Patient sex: F
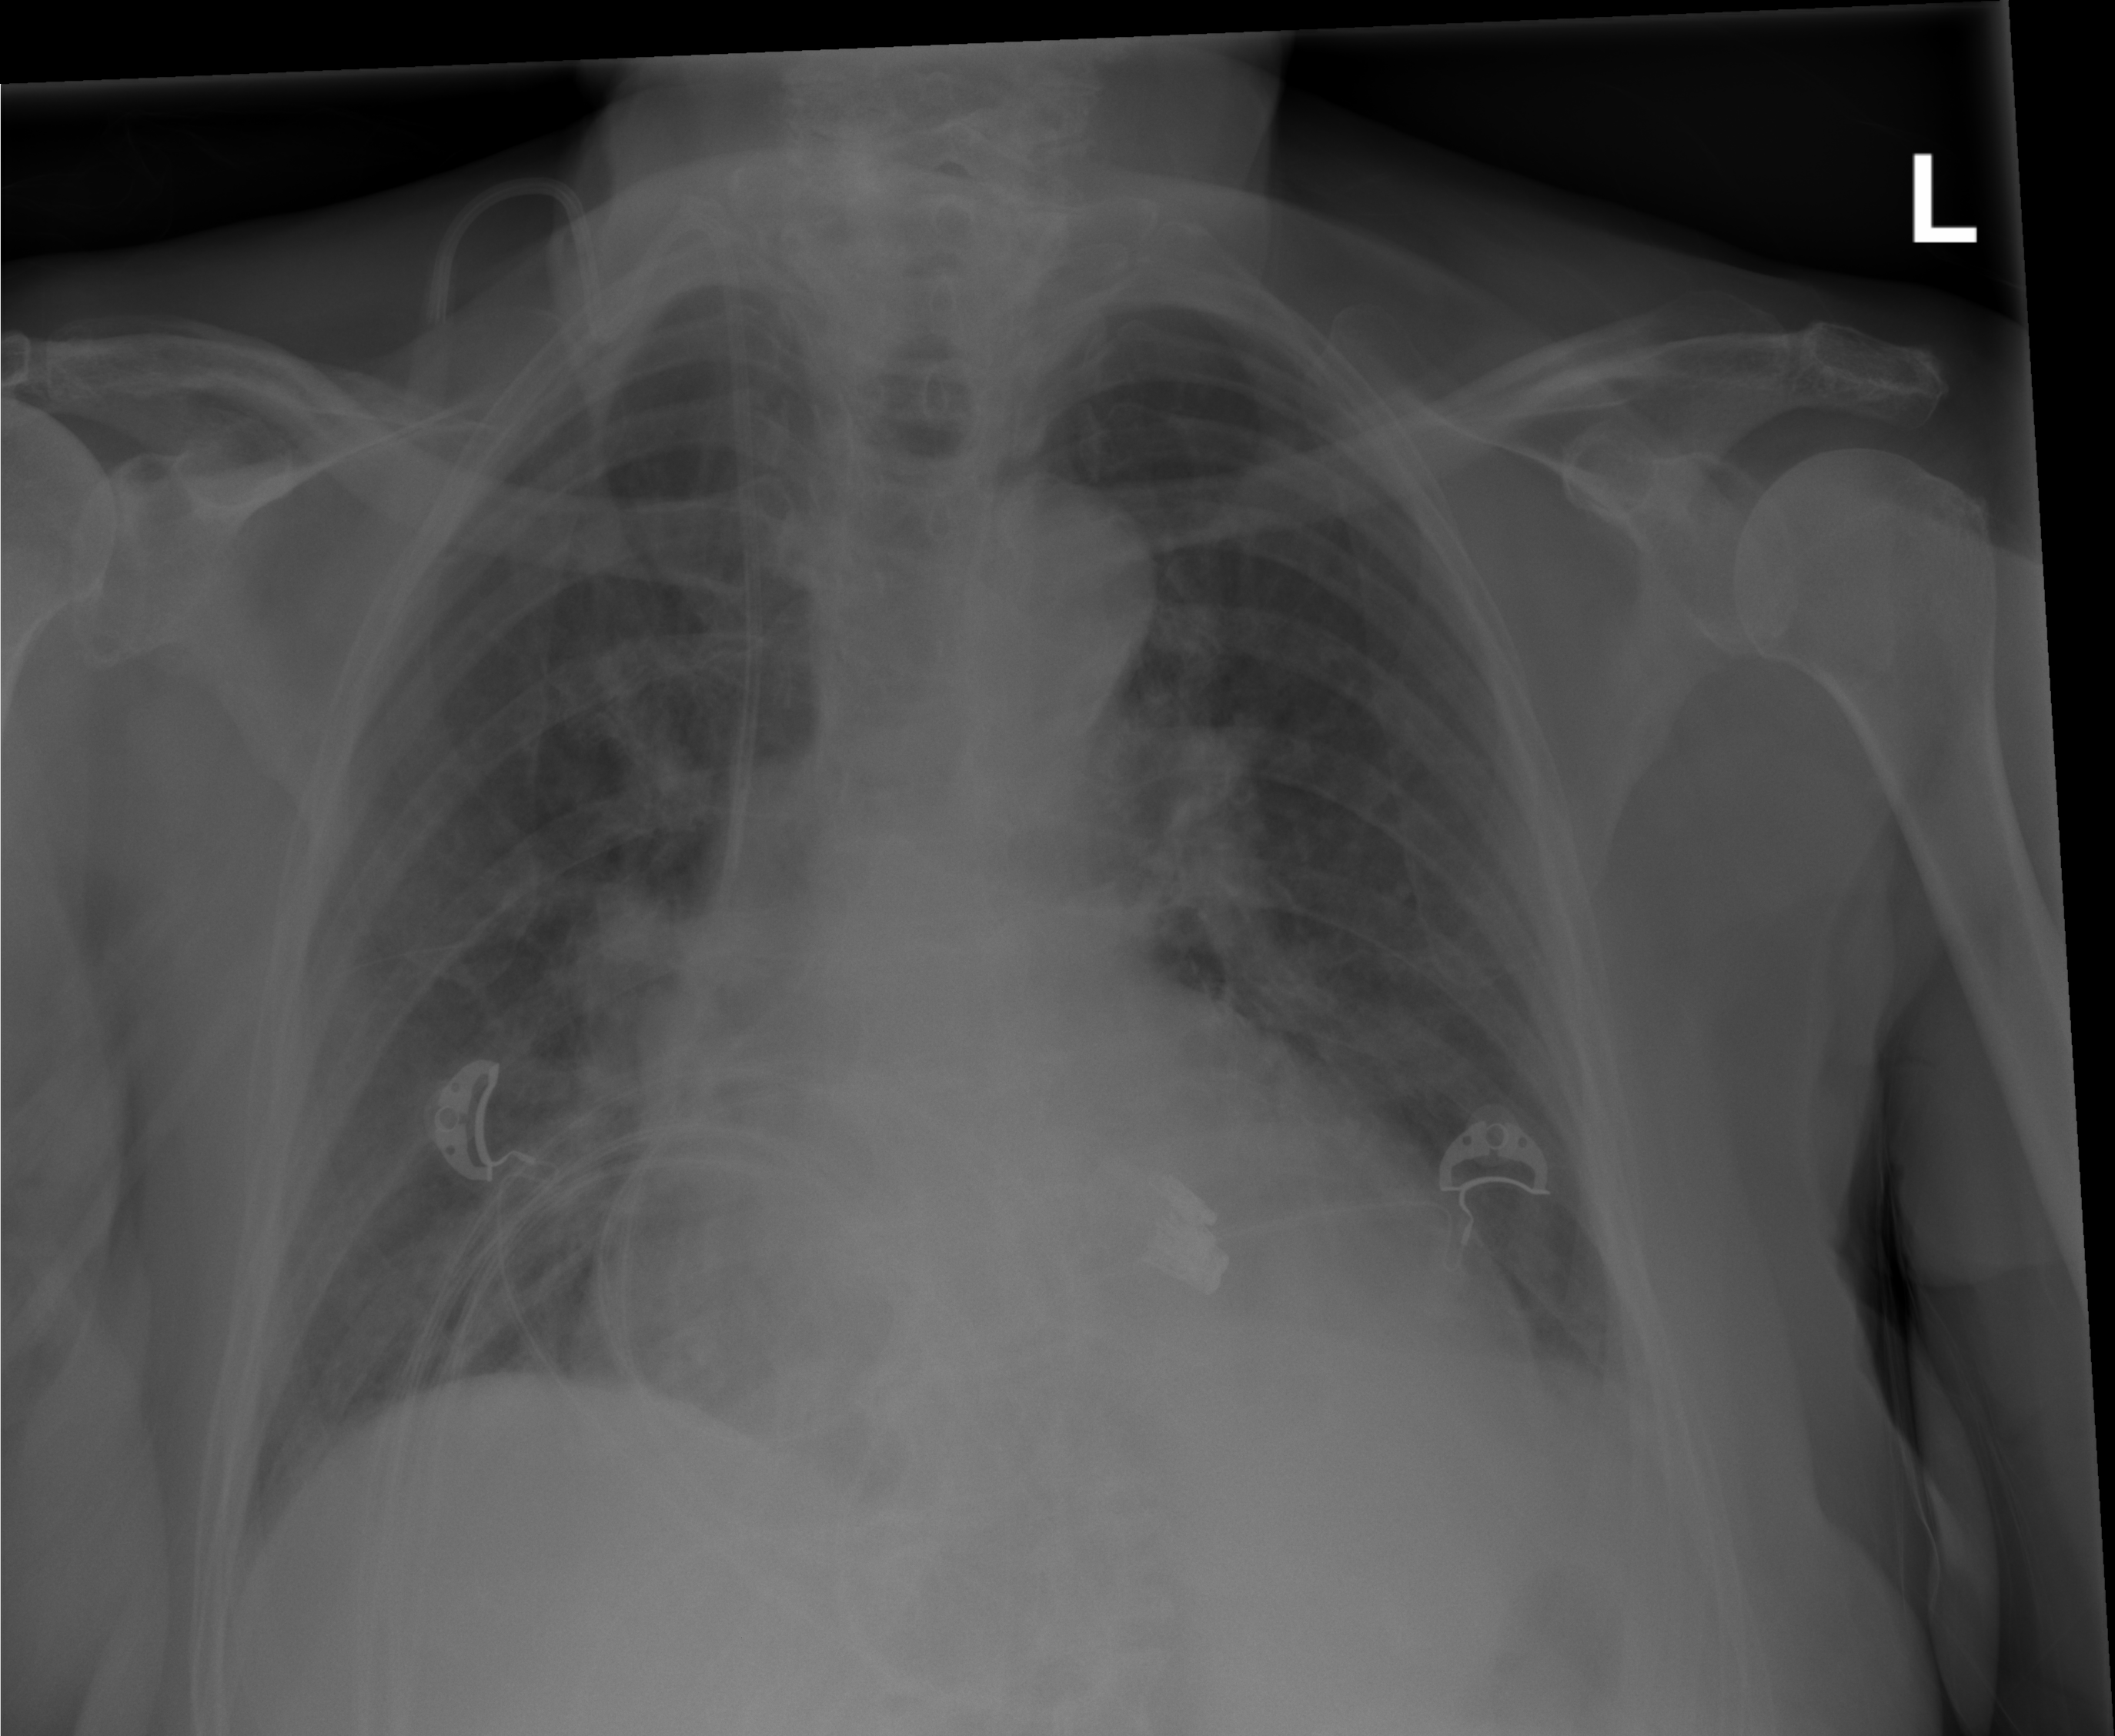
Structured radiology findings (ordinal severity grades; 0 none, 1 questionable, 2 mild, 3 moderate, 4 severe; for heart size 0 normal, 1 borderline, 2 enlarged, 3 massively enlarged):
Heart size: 0
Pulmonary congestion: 0
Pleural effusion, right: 0
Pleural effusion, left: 0
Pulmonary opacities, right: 1
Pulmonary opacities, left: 0
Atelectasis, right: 0
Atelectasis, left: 0